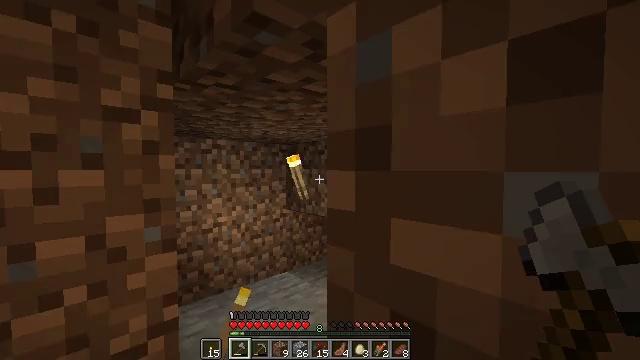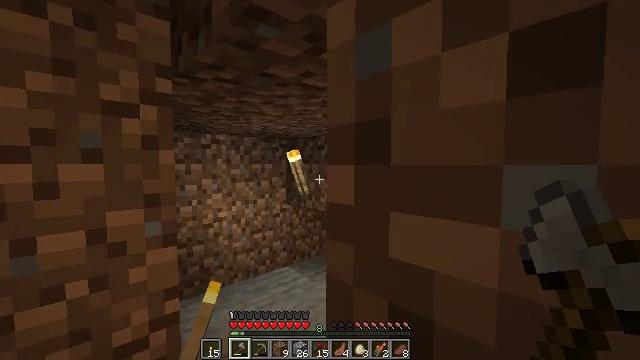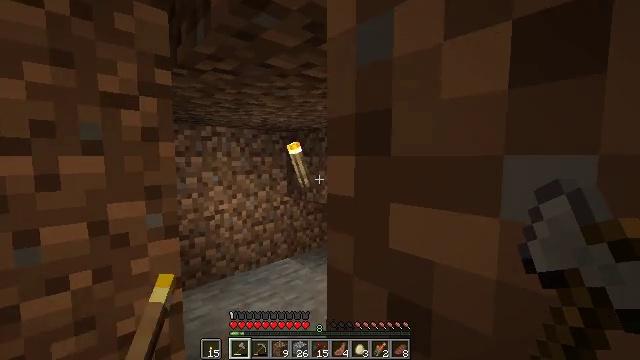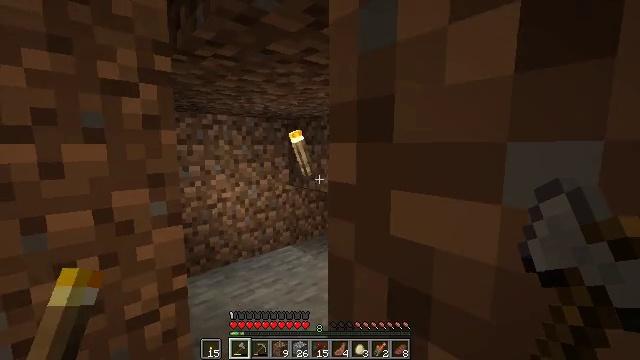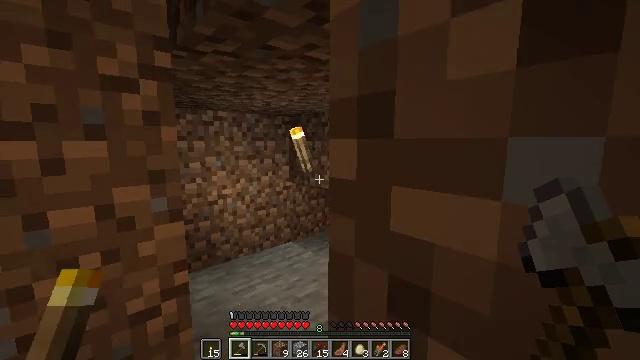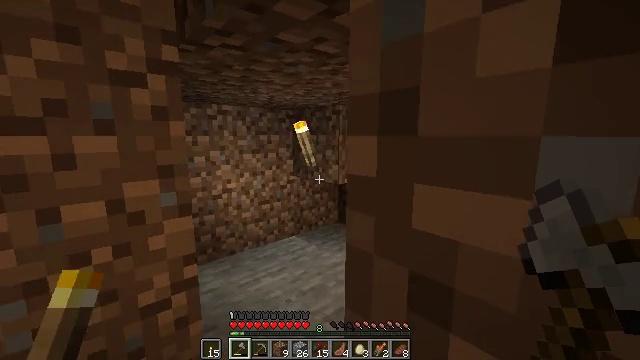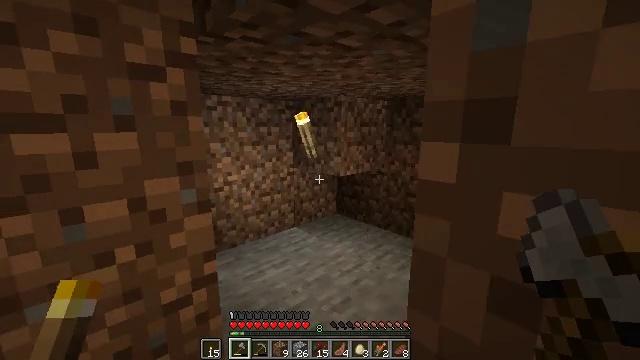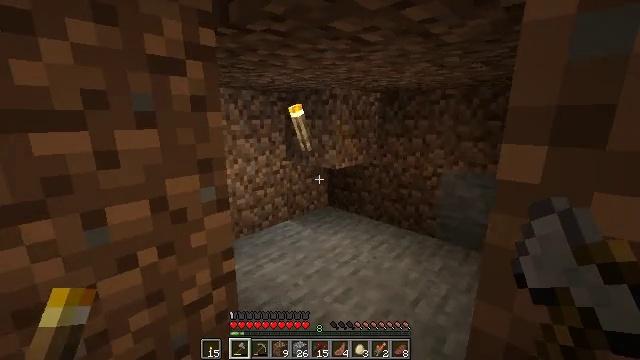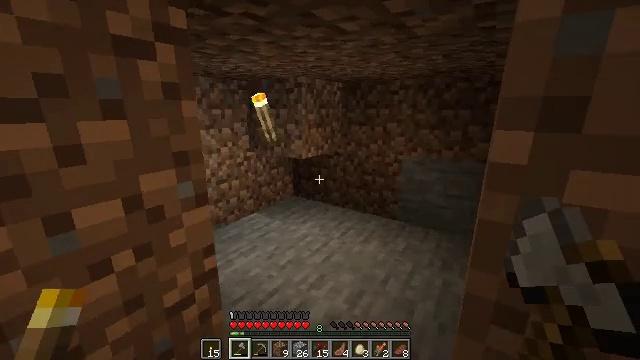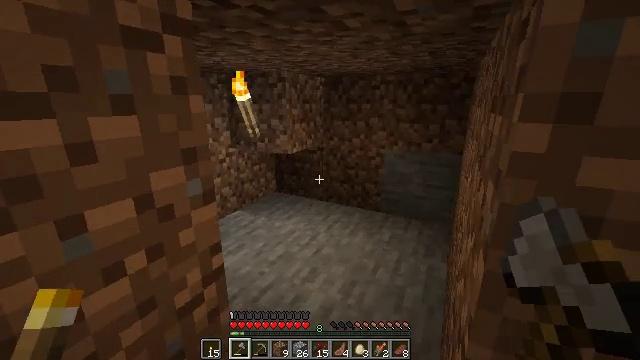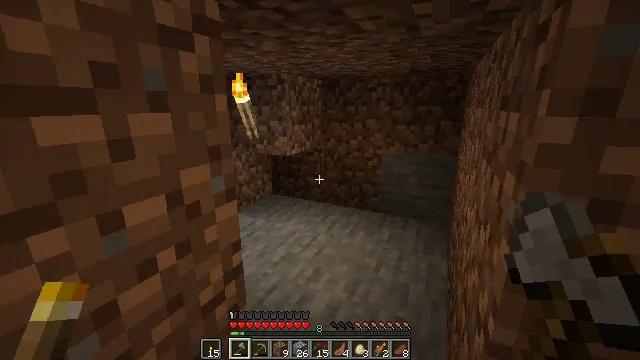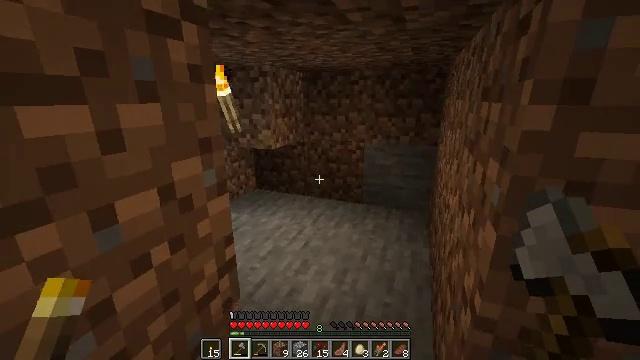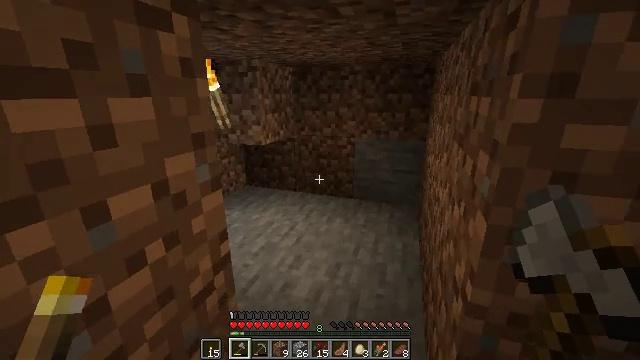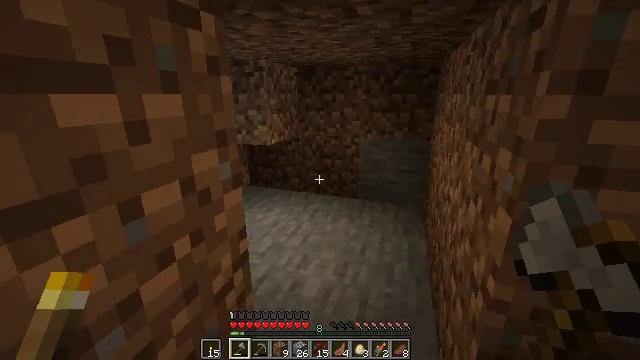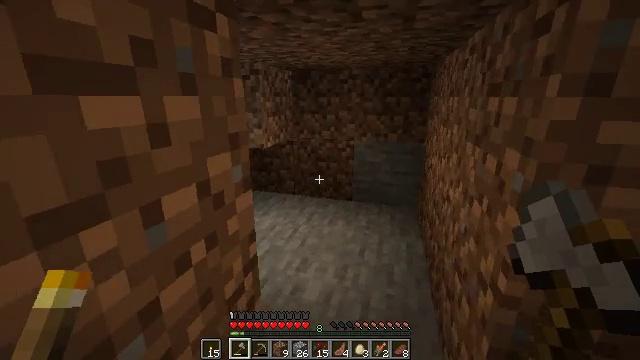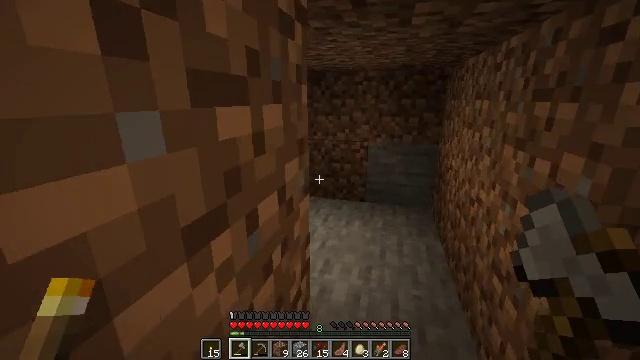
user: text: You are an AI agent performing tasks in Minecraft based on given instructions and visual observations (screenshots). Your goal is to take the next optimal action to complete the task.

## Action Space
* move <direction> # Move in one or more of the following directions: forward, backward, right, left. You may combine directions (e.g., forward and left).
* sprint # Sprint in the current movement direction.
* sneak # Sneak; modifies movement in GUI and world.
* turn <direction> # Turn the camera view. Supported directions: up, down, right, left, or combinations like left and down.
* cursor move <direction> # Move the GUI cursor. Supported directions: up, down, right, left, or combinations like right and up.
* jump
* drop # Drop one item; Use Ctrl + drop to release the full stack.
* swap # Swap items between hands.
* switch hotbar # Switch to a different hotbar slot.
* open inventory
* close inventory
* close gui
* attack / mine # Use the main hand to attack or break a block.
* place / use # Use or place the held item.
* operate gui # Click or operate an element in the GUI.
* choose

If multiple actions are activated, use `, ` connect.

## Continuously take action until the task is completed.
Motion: motion action
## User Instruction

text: Mine the wall torch to remove it.
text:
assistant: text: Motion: turn down
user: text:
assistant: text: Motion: turn down
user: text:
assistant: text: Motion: turn down
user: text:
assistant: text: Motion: no_op
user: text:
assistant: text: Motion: move left, turn down
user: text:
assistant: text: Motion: move left, turn right and down
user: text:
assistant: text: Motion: move left, turn right and down
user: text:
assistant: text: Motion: move left, turn right and down
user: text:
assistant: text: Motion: turn right and down
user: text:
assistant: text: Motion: turn right
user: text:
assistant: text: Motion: turn right and down
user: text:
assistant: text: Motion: turn right
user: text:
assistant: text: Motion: move left
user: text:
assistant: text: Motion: move left, turn right
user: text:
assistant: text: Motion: move left
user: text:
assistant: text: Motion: move left
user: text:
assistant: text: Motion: no_op
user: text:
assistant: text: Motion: move right
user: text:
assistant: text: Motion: move right, turn left
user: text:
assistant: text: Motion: move forward and move right, turn left and down
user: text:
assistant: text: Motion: move forward and move right, turn left
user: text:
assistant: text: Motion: move forward and move right, turn left
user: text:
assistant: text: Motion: move forward and move right, turn left
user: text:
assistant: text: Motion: move forward and move right, turn left and up
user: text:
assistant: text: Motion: move forward and move right, turn left and up
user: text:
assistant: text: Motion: move forward and move right
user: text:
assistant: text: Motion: move forward and move right
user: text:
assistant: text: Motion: move forward and move right
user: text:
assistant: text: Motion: move forward and move right, turn left and up
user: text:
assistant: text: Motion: move right, turn left and up